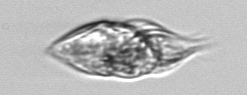
Label: Strombidium_morphotype1